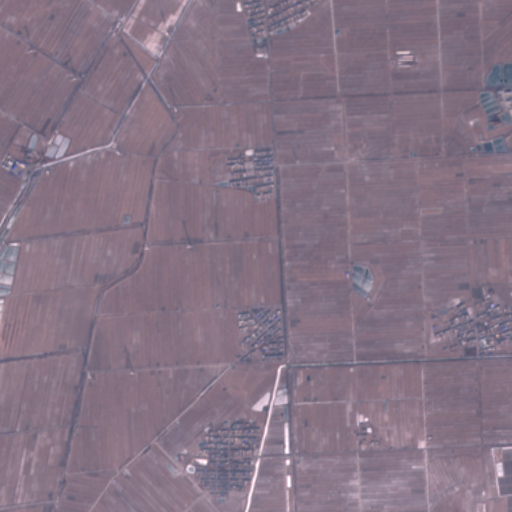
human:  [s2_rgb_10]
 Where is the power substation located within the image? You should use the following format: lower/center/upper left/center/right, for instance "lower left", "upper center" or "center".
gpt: The power substation is located in the upper left of the image.
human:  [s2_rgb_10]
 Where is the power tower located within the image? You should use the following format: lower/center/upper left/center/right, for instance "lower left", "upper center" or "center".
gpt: There is no power tower in the image.